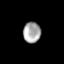
Tissue: skin
Cell type: Myeloid cells
Senescence score: 0.7069
Nuclear area (px): 361
Mean DAPI intensity: 164.878